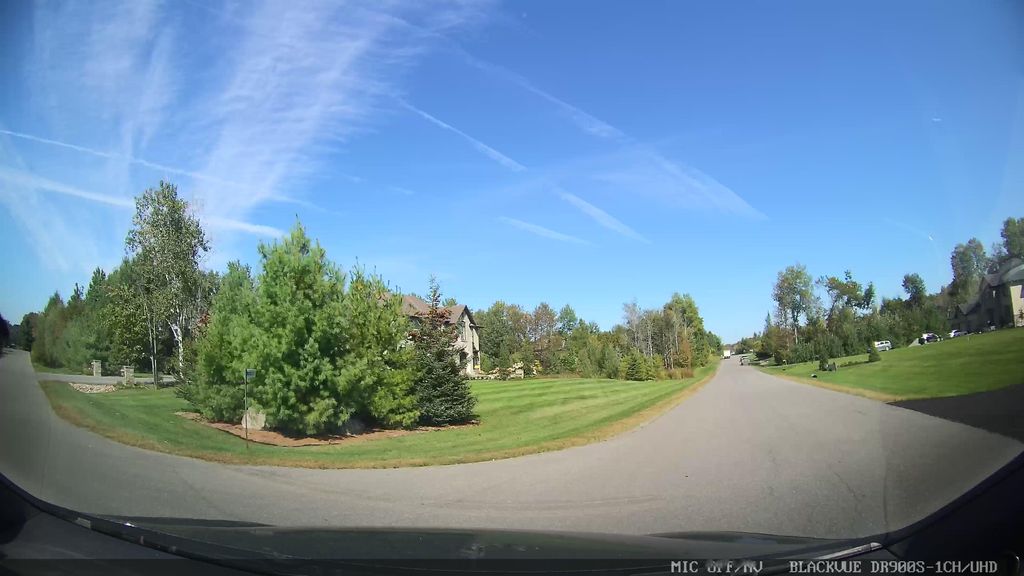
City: ottawa-gatineau